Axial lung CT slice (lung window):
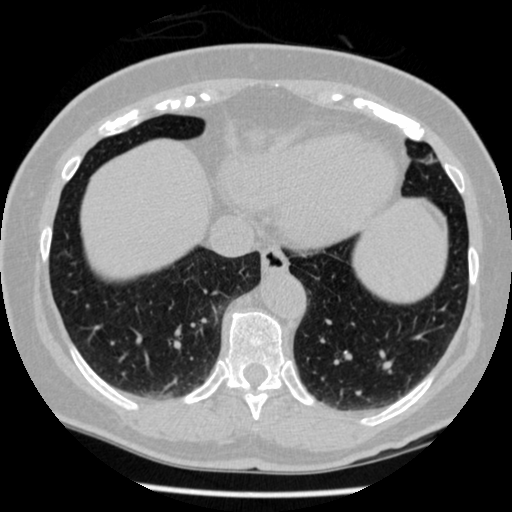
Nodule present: no